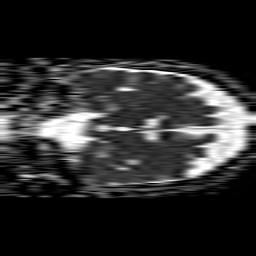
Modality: ADC
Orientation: coronal
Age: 63
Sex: female
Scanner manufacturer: philips
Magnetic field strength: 1.5 T
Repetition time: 4.6 s
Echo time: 0.09059 s